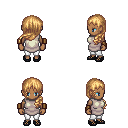
a pixel art fantasy rpg character, female body template, human, dark skin, white tunic, white pants, light blonde left-swept hairstyle, leather bracers, ghillies, four views (front, back, left, right), 2x2 character sprite sheet, small pixel art, hard edges, no anti-aliasing